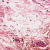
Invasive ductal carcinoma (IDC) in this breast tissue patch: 0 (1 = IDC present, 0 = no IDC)